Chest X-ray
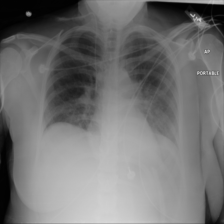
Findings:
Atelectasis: negative
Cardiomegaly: negative
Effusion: negative
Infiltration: positive
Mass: negative
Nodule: negative
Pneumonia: negative
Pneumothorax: negative
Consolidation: negative
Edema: negative
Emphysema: negative
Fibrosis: negative
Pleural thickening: negative
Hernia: negative